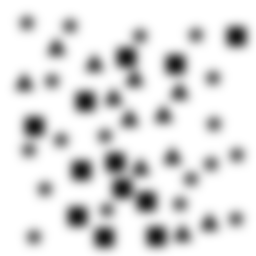
Squares: 12
Triangles: 12
Stars: 18
Total shapes: 42